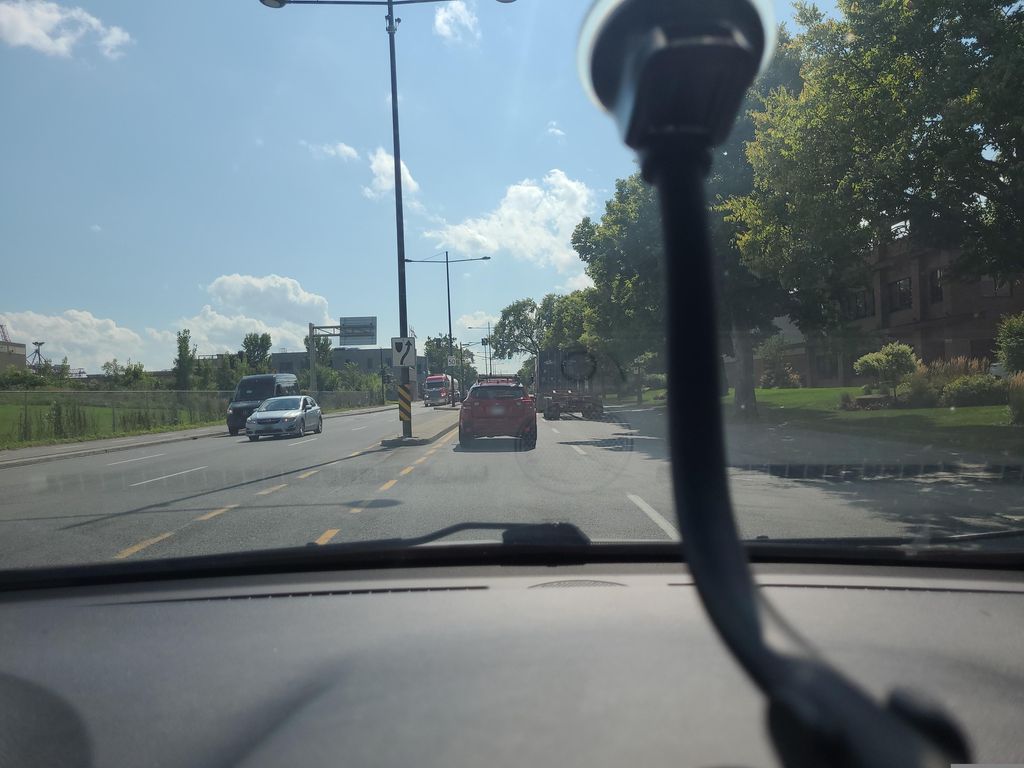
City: montreal